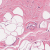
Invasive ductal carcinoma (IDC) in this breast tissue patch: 0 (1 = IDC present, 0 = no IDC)